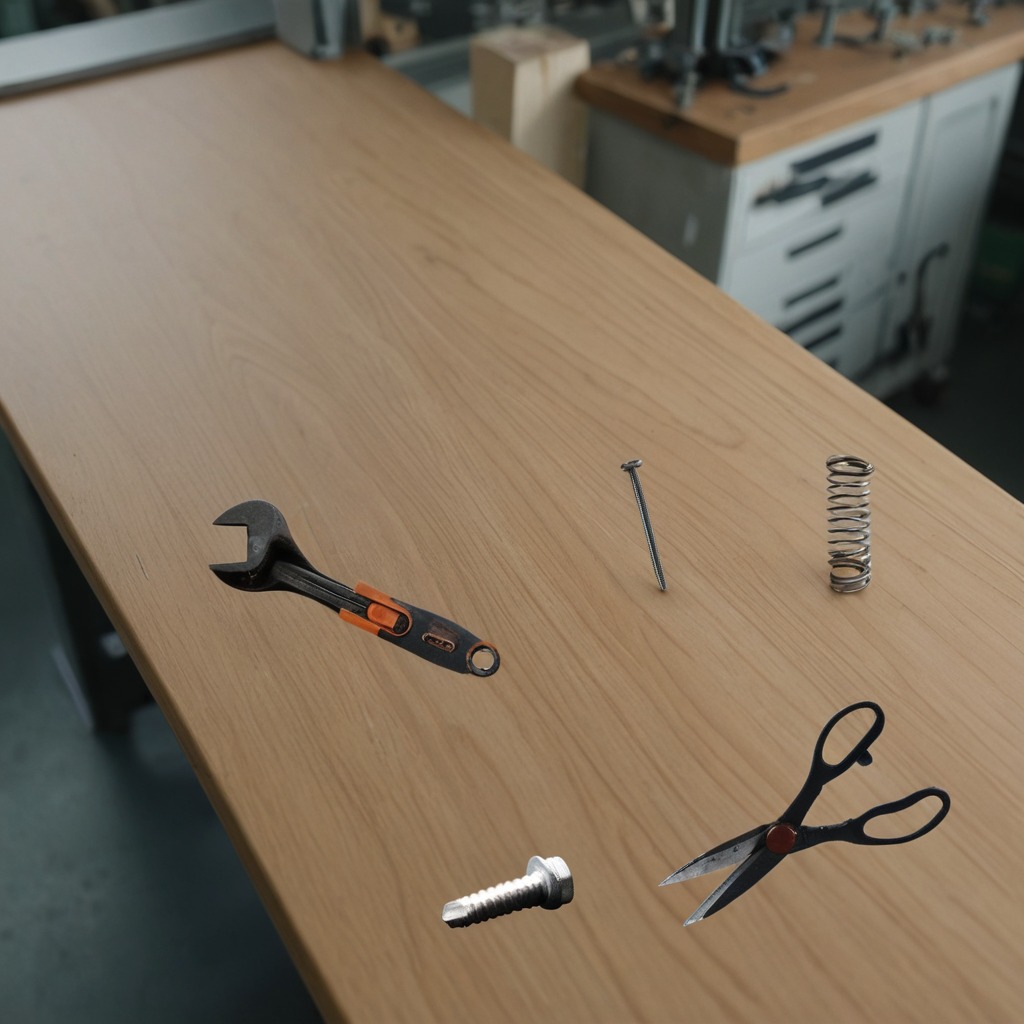
A metal machine screw, an iron nail, a coiled metal spring, a pair of scissors, and a wrench are lying on the workbench inside a coastal fishing gear workshop.